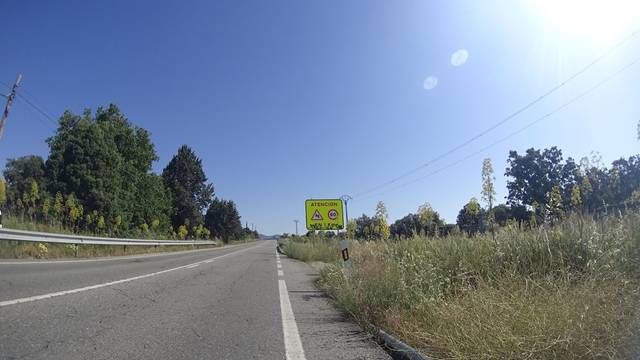
Region: Spain
Coordinates: 40.589, -3.916